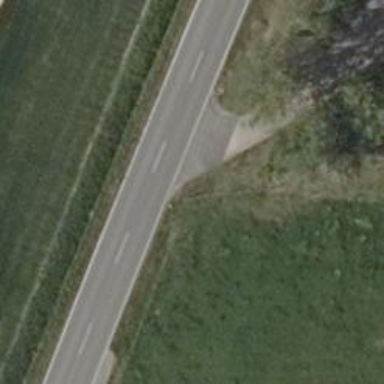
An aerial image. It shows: Tertiary road with asphalt surface.